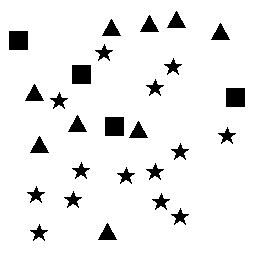
Squares: 4
Triangles: 9
Stars: 14
Total shapes: 27